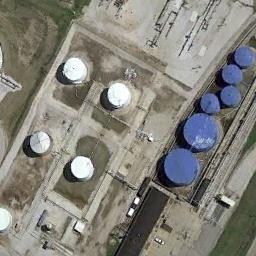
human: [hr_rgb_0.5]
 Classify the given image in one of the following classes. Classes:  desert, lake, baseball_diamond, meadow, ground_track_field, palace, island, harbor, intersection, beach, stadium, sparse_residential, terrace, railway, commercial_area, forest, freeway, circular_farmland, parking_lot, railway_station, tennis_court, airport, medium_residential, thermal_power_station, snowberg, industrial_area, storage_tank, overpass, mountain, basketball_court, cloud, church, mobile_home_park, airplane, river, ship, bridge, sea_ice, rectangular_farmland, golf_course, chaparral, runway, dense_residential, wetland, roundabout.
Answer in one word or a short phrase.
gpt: storage_tank